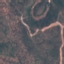
Label: HerbaceousVegetation